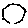
Label: hexagon